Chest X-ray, AP view. Patient: 23 years old, sex F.
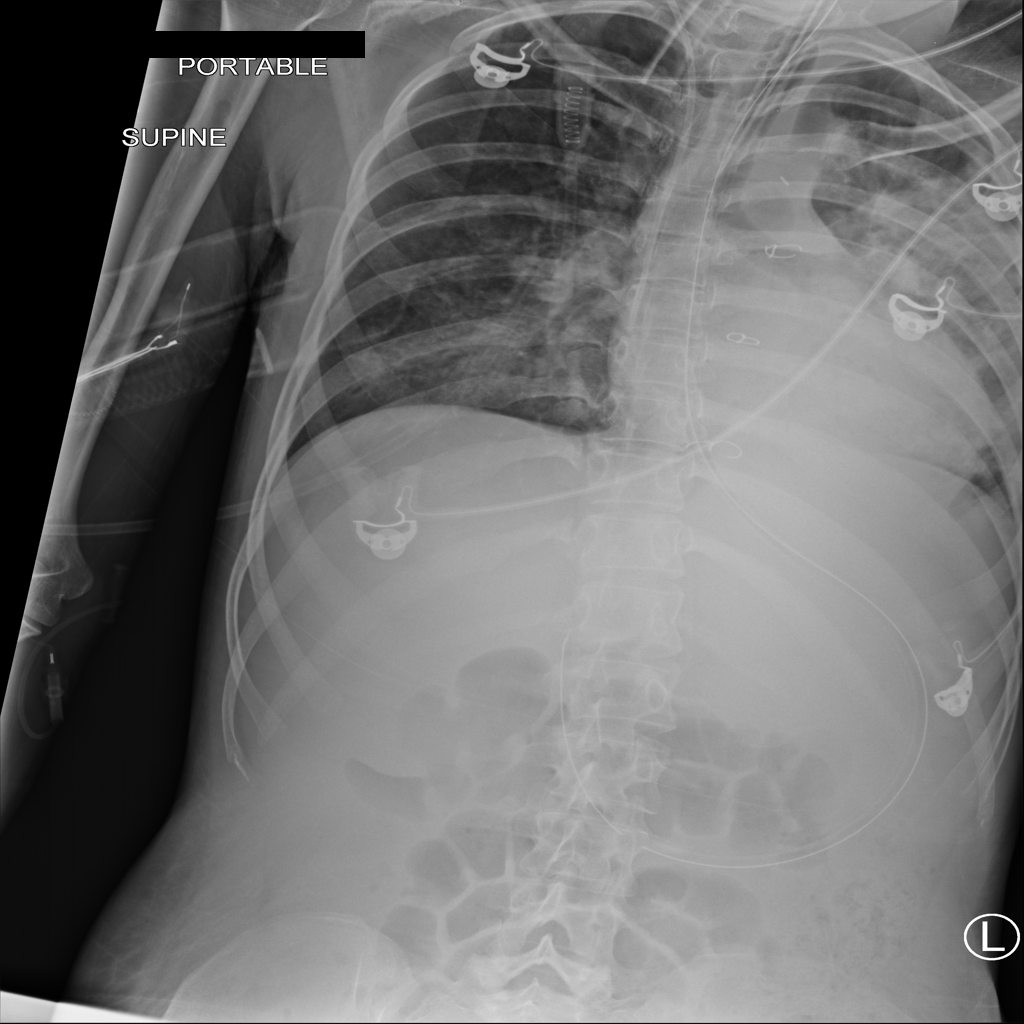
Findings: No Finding